Field crop: maize
Growth stage: 2
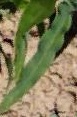
Species: maize